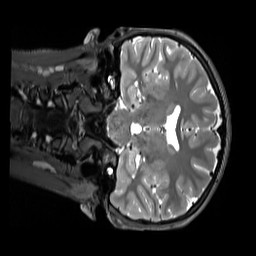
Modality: T2w
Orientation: coronal
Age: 13
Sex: female
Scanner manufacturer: siemens
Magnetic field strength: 3 T
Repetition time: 3.2 s
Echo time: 0.408 s